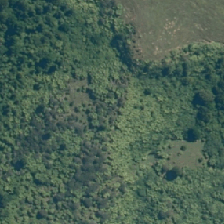
Land cover: broadleaved_indigenous_hardwood